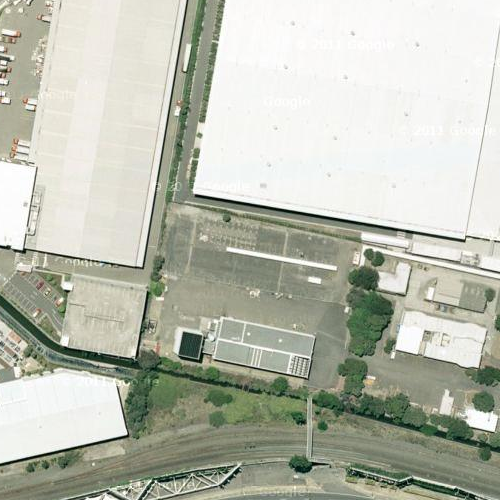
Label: sydney